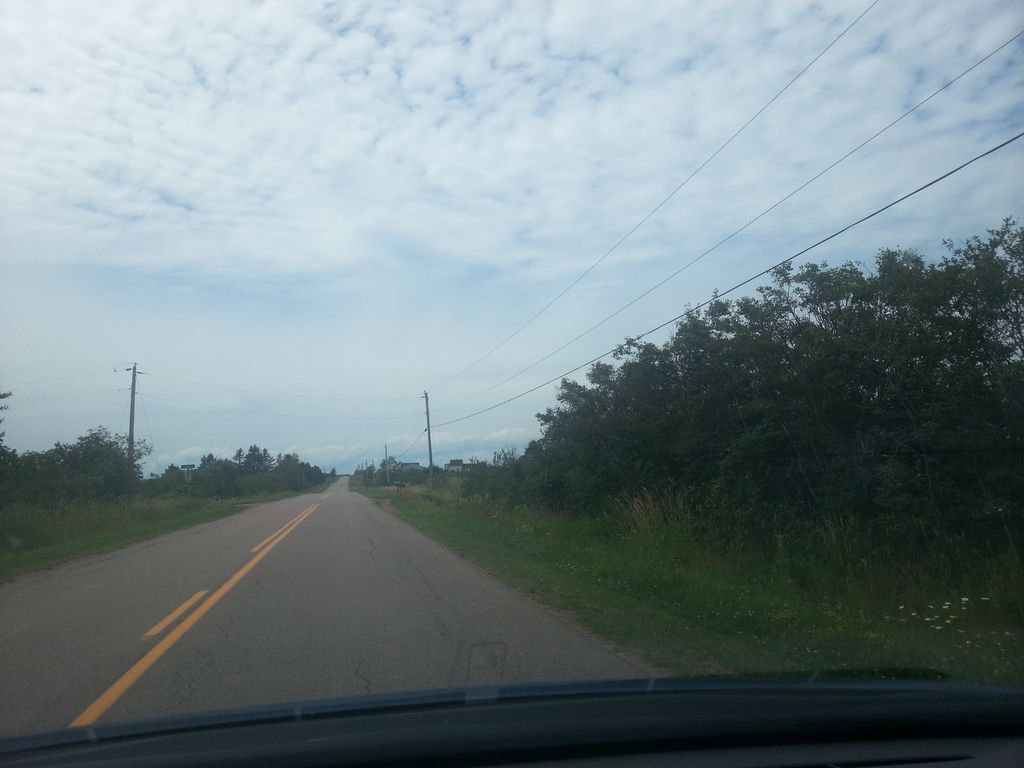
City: charlottetown